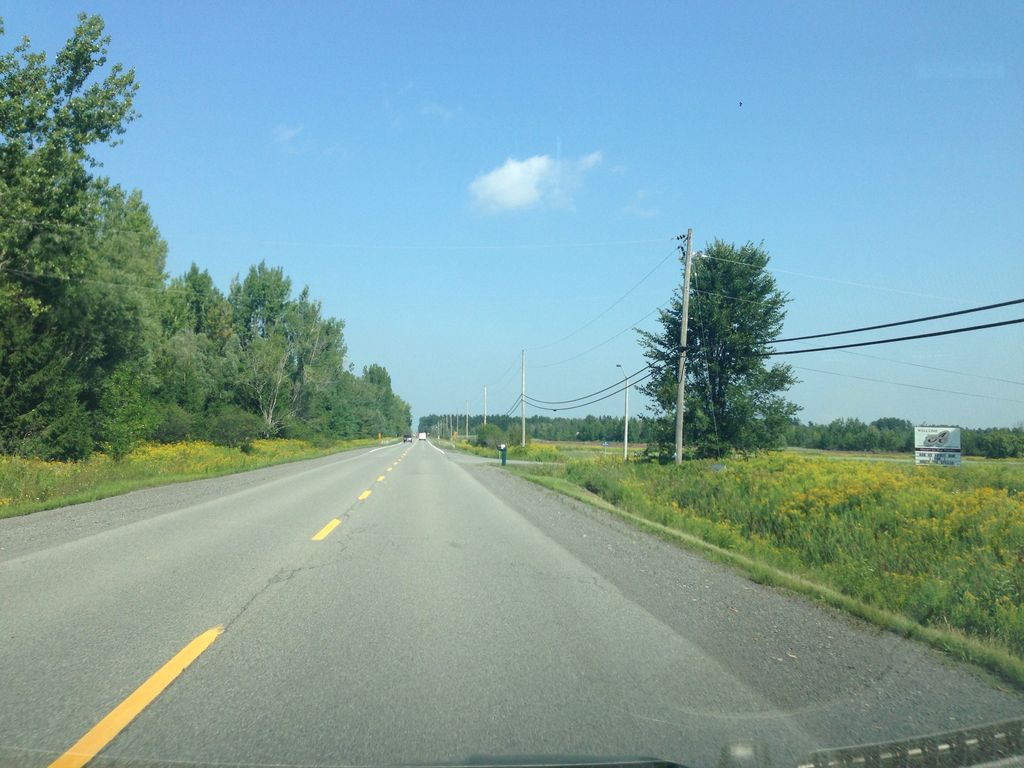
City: ottawa-gatineau